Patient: sex M, age 61
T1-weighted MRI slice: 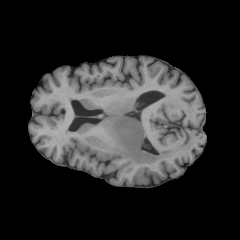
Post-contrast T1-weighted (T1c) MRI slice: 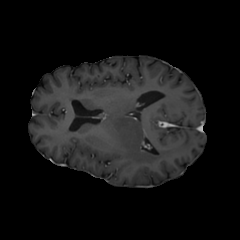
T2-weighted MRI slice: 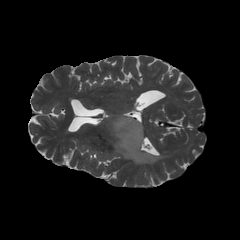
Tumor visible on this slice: yes
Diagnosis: Astrocytoma, IDH-wildtype
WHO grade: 3